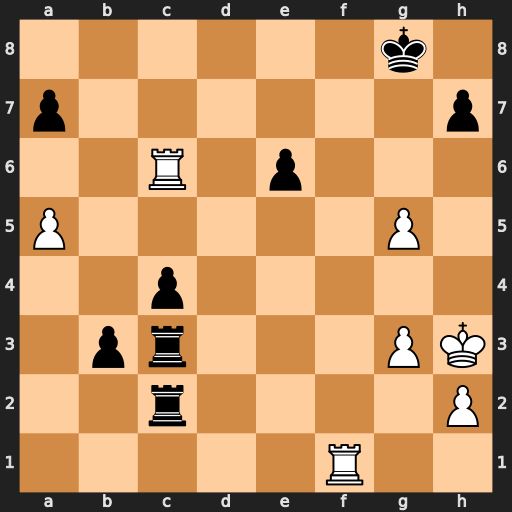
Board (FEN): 6k1/p6p/2R1p3/P5P1/2p5/1pr3PK/2r4P/5R2
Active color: w
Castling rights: -
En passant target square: -
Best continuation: Rc8+ Kg7 Rc7+